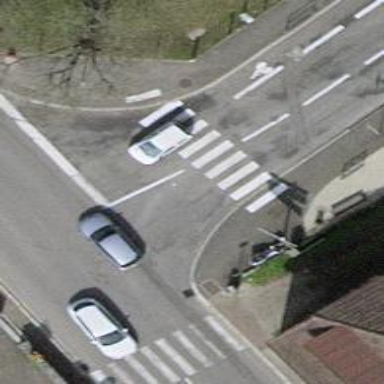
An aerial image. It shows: Uncontrolled zebra crossing on the road.